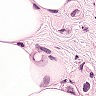
Metastatic tissue present: yes